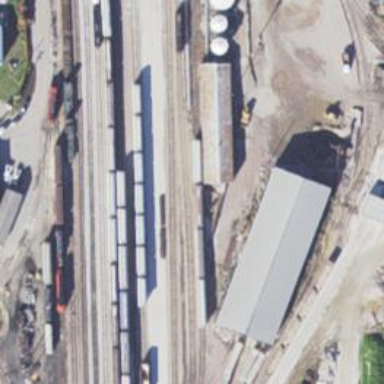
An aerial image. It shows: Railway yard.